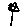
Label: flower